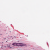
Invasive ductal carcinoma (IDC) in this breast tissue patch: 1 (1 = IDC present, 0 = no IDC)